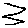
Label: zigzag